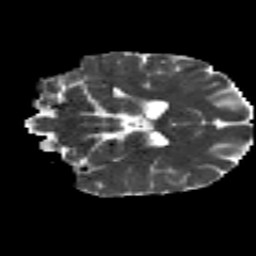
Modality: MD
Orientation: coronal
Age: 21
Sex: female
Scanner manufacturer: siemens
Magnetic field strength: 3 T
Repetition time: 8.8 s
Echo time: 0.085 s